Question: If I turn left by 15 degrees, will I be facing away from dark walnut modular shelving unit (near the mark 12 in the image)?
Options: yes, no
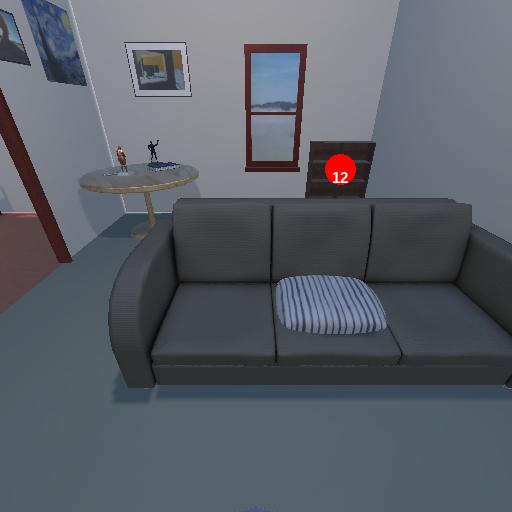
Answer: yes